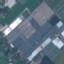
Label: Industrial